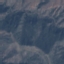
Label: HerbaceousVegetation